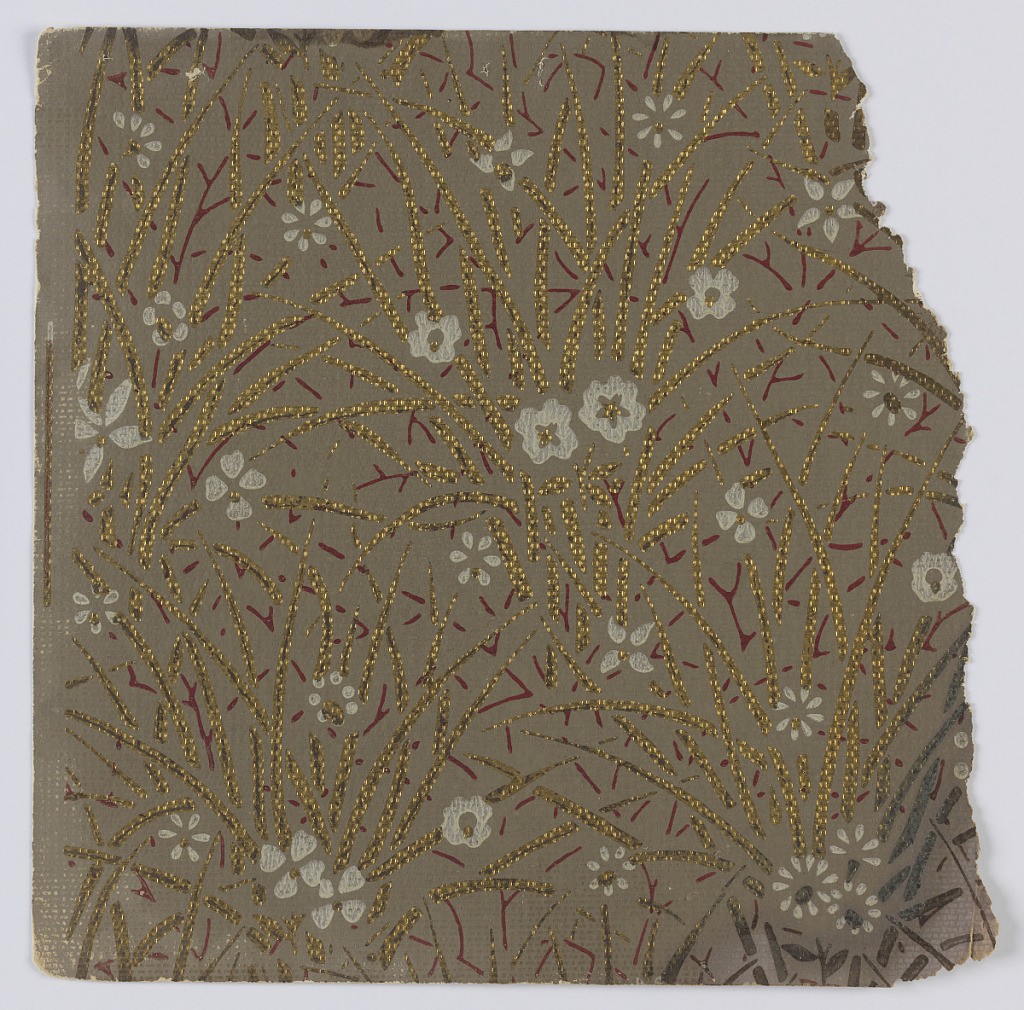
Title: Sidewall sample
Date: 1880–90
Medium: Machine-printed on paper
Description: Fragmentary wallpapers from sample book, including aesthetic-style and Anglo-Japanesque designs.

72 pages of samples.